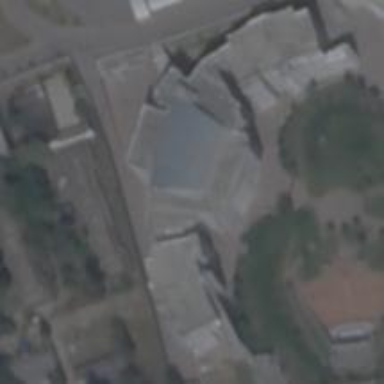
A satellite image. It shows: School building.